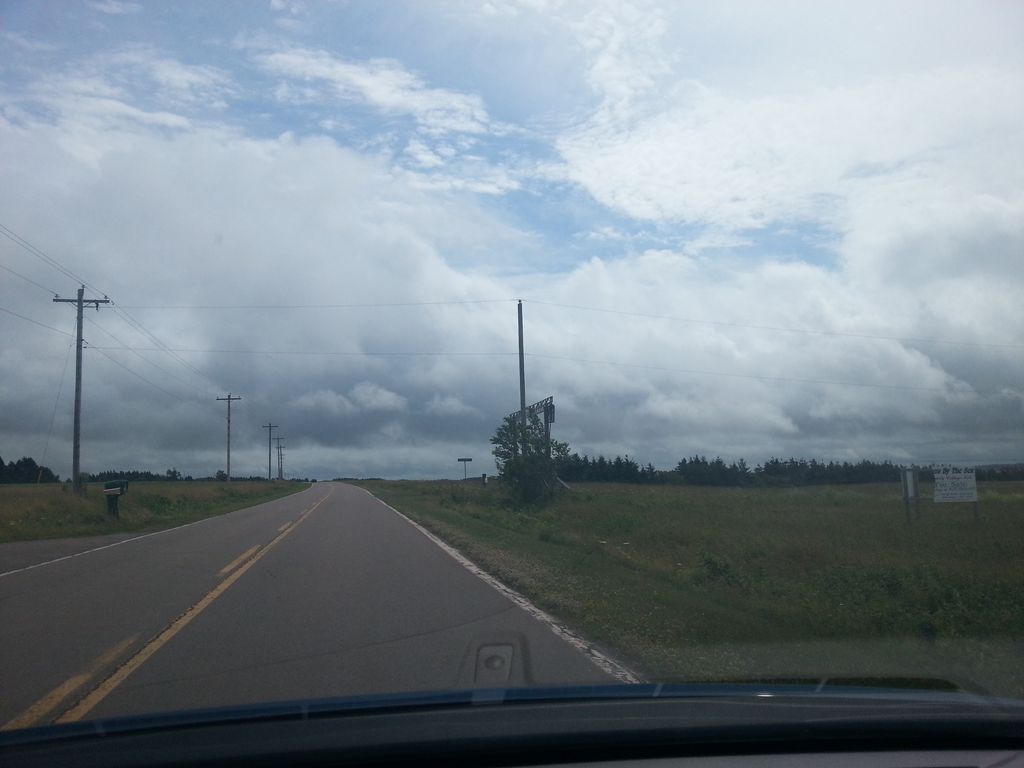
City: charlottetown